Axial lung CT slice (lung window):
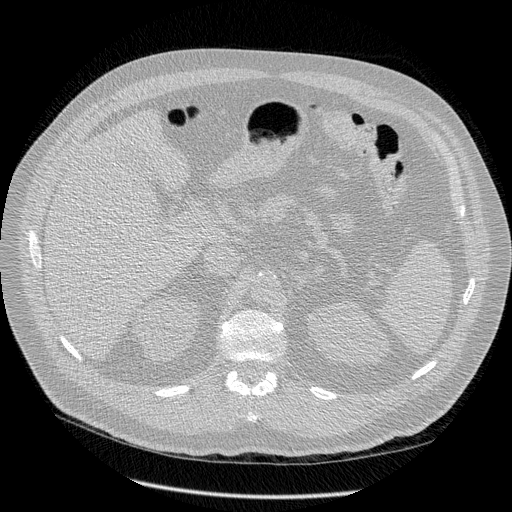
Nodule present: no